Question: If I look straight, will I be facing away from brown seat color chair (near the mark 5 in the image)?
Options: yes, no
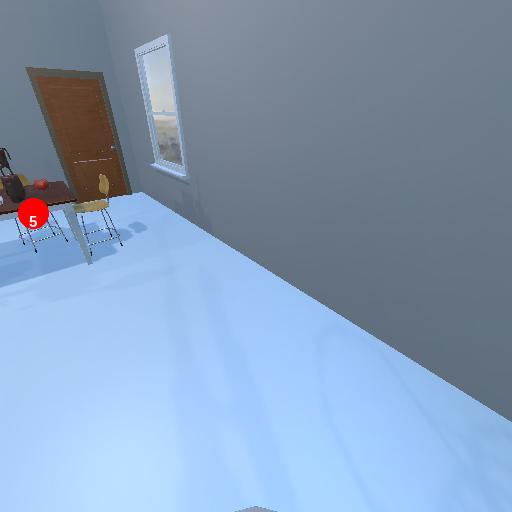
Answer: yes